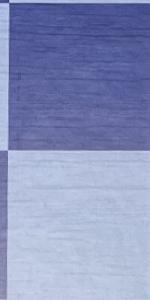
Label: Empty